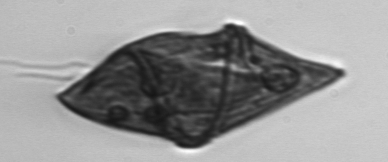
Label: Gyrodinium